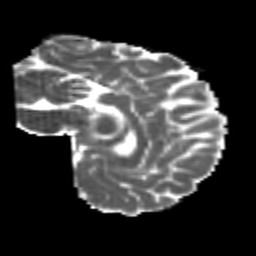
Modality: MD
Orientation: sagittal
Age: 25
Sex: female
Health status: healthy
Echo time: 0.074 s